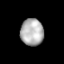
Tissue: lung
Cell type: Epithelial cells
Senescence score: 0.1605
Nuclear area (px): 609
Mean DAPI intensity: 176.918